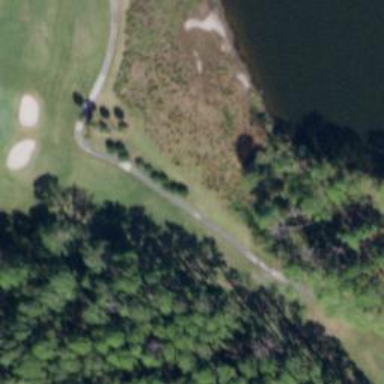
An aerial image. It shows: Service road designated as golf cart path.